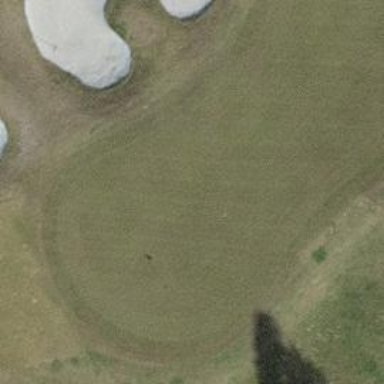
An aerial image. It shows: Golf hole.